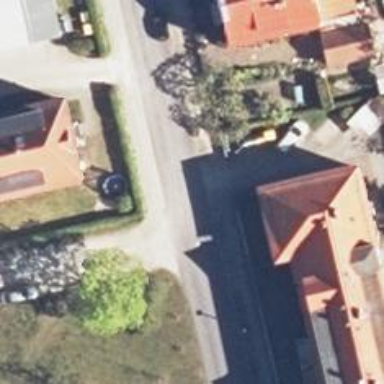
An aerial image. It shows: Residential road with asphalt surface. There are sidewalks on both sides of the road.